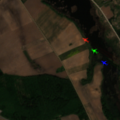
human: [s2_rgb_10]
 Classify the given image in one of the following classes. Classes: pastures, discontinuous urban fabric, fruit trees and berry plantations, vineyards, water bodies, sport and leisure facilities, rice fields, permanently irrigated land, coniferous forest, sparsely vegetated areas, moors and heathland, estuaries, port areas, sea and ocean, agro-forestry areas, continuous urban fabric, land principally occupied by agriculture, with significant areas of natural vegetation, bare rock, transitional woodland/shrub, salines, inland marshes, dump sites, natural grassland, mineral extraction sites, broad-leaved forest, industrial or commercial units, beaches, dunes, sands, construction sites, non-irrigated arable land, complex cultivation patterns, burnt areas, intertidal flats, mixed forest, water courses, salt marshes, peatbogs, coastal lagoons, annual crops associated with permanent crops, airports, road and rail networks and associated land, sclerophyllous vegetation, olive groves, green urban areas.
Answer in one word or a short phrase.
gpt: non-irrigated arable land, complex cultivation patterns, broad-leaved forest, mixed forest, transitional woodland/shrub, water bodies